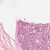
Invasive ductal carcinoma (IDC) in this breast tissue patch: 0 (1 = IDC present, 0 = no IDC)